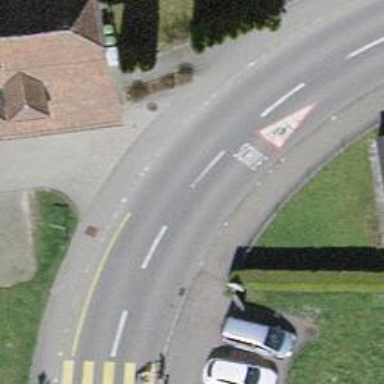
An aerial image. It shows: Unmarked road crossing.